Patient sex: M
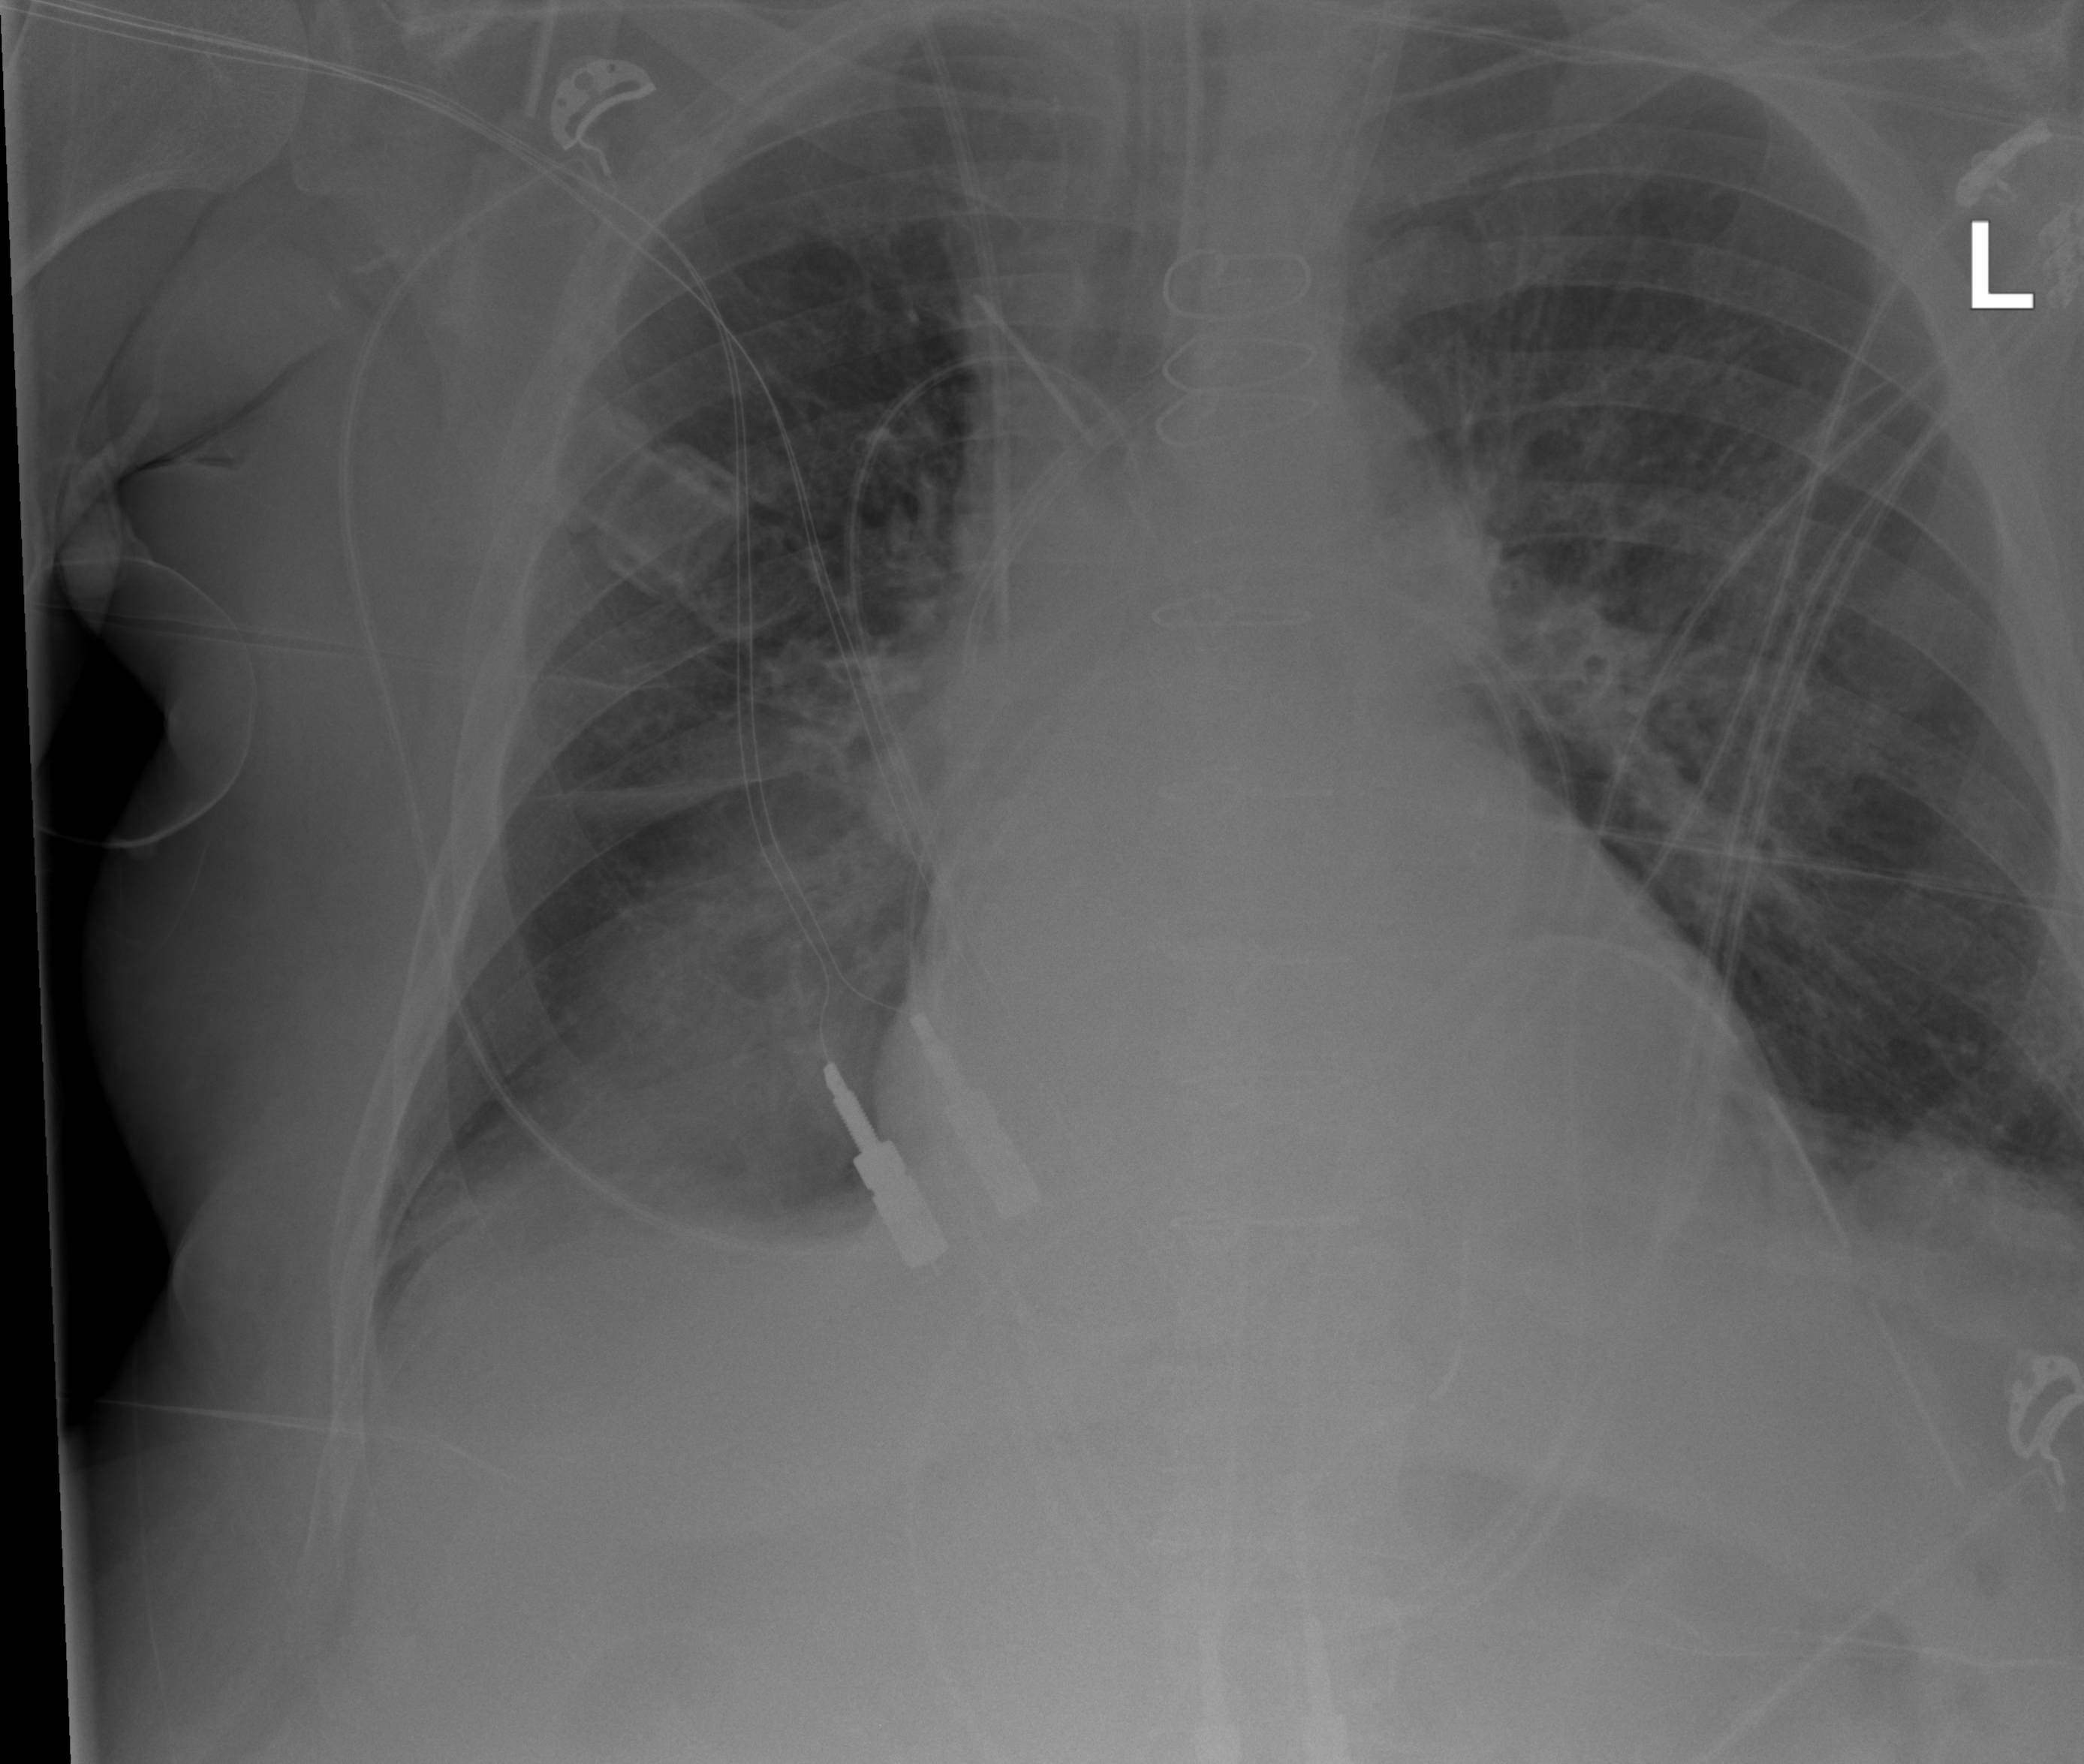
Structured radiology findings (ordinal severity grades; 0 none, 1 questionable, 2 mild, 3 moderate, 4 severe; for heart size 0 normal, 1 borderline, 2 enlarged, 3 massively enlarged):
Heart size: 2
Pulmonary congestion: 0
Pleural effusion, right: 2
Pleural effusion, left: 2
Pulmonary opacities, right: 2
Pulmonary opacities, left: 1
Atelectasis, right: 2
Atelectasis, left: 2